Interaction volume radius: 5 \u00c5
Interaction volume height: 20 \u00c5
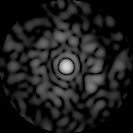
Disorder parameter: 0.7896